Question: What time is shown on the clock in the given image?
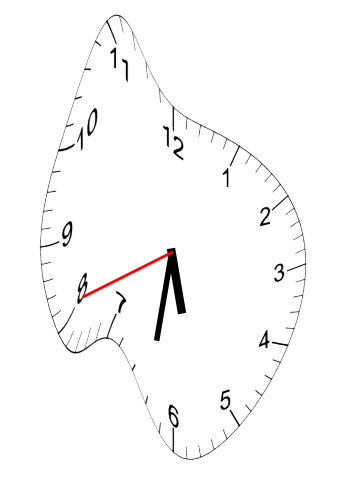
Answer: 05:31:41